Field crop: maize
Growth stage: 1
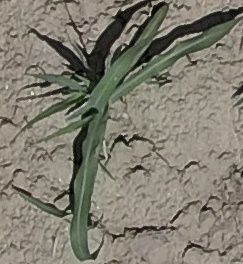
Species: sorghum